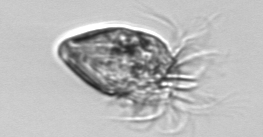
Label: Strombidium_morphotype1